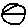
Label: circle